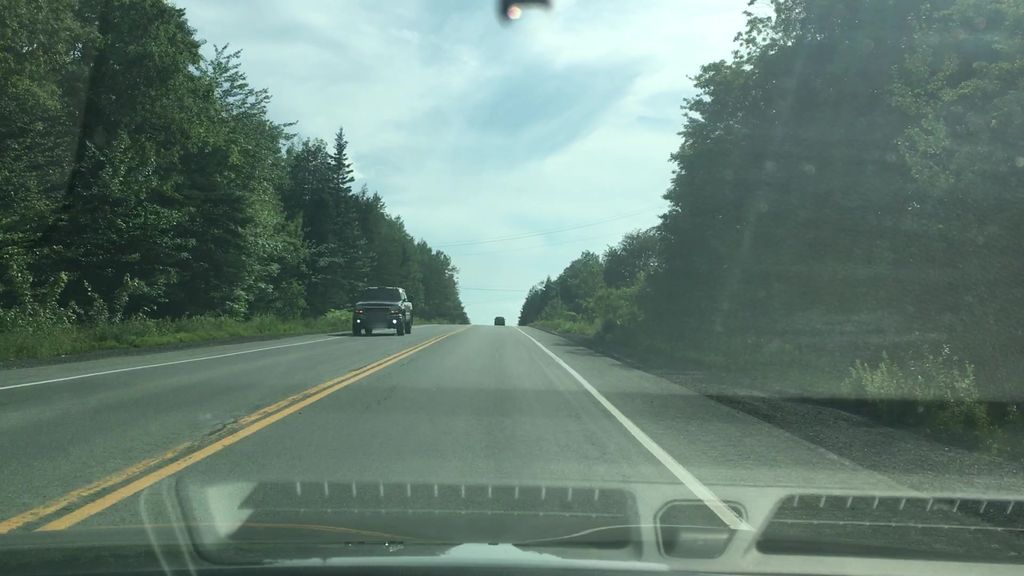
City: halifax